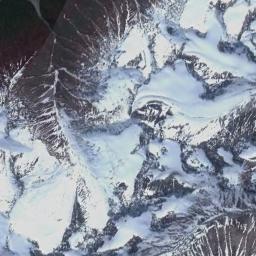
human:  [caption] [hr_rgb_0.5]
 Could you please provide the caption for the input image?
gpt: A snow-covered mountain covered in large areas .

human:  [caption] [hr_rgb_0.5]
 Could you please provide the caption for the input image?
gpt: The snowberg is covered with snow and ice but some ridges are not covered by snow and ice .

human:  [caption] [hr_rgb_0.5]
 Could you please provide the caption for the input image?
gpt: The snow berg is consist of bare land and white snow .

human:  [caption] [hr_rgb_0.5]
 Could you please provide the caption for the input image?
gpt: A lot of snow is on the snowberg .

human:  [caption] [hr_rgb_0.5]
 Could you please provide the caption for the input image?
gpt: There are much snow and some bare land on the snowberg .